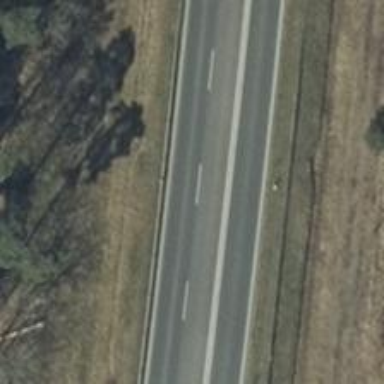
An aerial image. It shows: Asphalt trunk highway.